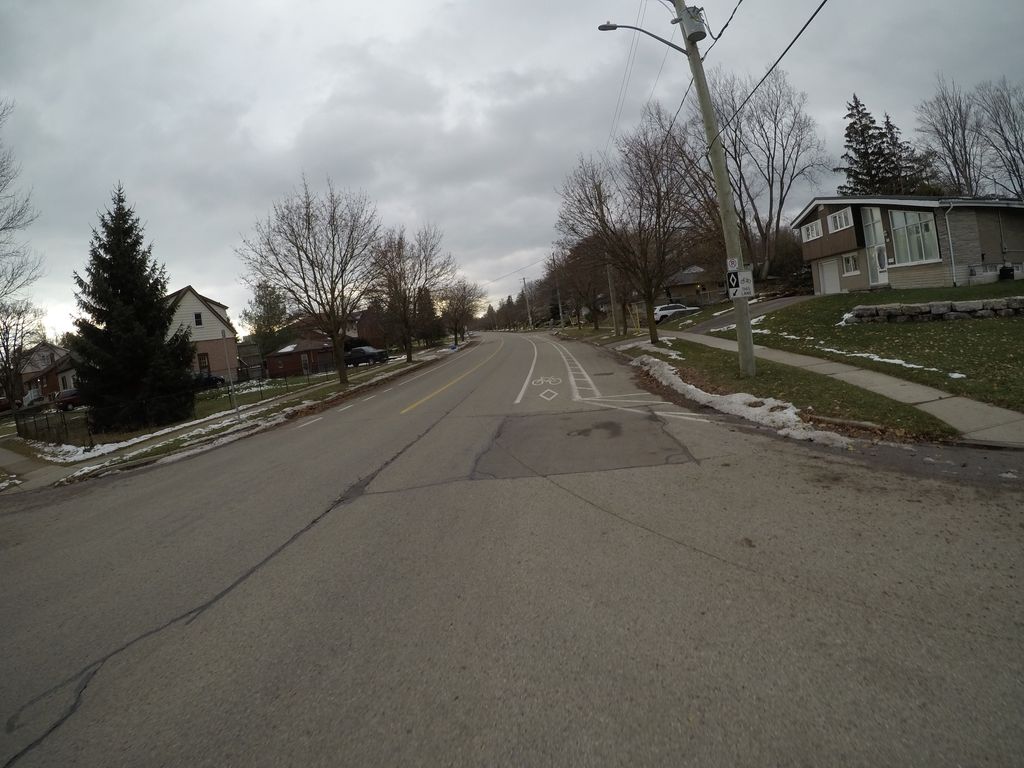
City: kitchener-waterloo